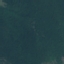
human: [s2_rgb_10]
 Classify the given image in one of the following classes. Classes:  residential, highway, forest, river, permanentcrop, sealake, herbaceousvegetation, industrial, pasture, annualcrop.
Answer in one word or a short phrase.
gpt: Forest